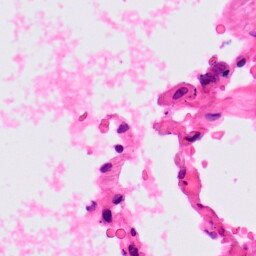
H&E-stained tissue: Lung